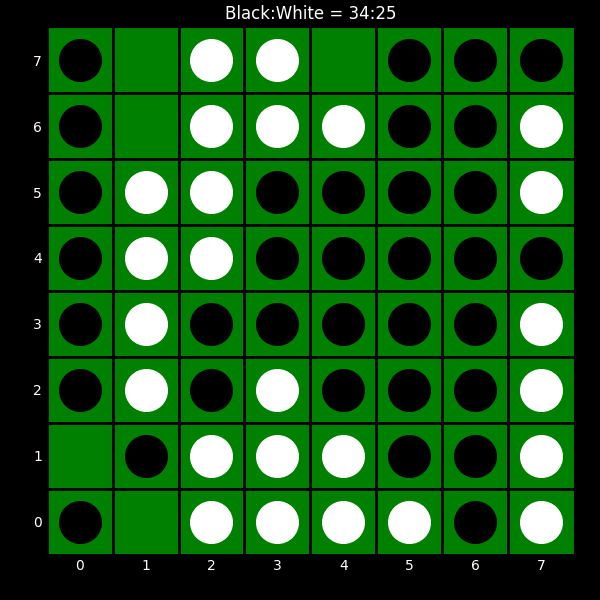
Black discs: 34
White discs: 25